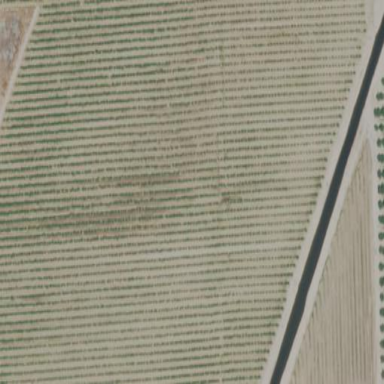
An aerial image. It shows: Vineyard with grape crops.